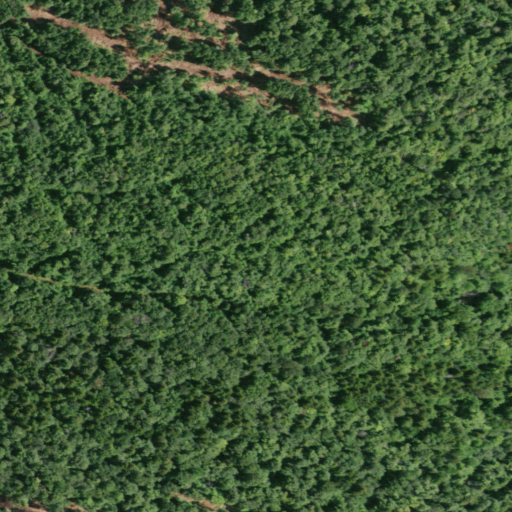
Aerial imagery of mountain in New York named Slip Mountain containing deciduous forest and mixed forest